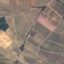
Land use / land cover: PermanentCrop